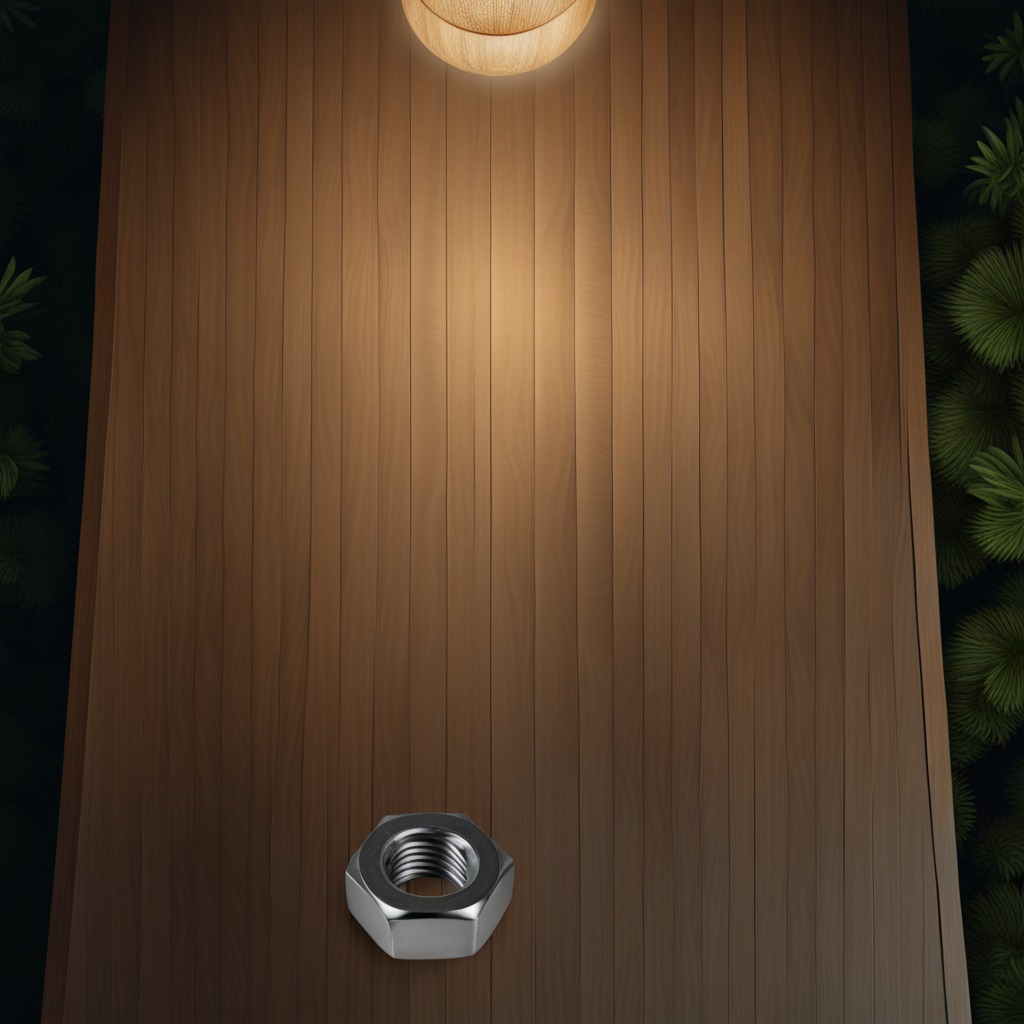
A metal nut is lying on the wooden table.